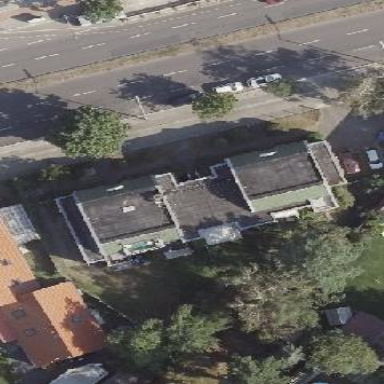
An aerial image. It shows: Building consisting of apartments with double saltbox roof shape.